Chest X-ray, PA view. Patient: 39 years old, sex F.
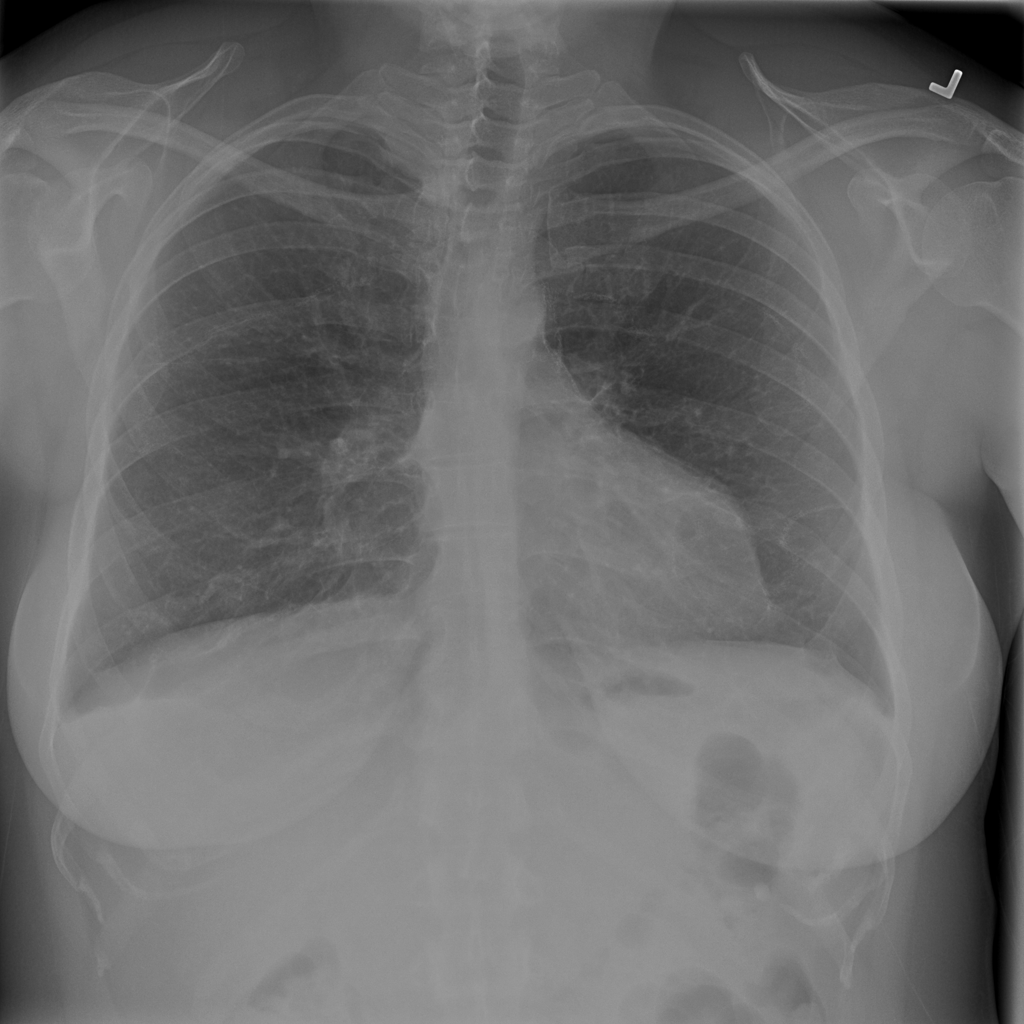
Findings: No Finding